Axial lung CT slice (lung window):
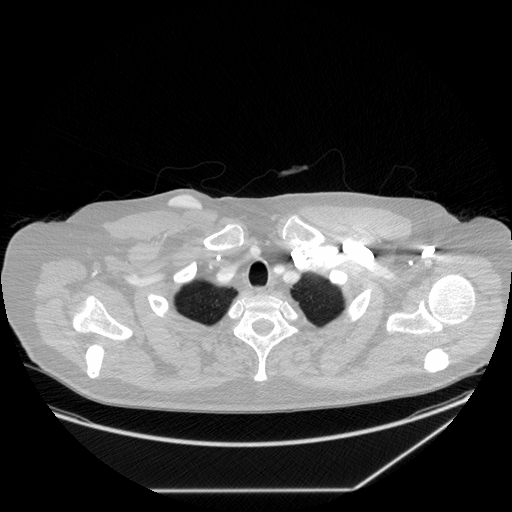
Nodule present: no